七年级 · 度量几何学
（2021 春・临邑县期末）如图, 直线 $C B / / O A, \angle C=\angle O A B=100^{\circ}, E 、 F$ 在 $C B$ 上, 且满足 $\angle F O B$
$=\angle A O B, O E$ 平分 $\angle C O F$ (1) 求 $\angle E O B$ 的度数; (2) 若平行移动 $A B$, 那么 $\angle O B C: \angle O F C$ 的值是否随之发生变化? 若变化, 找出变化规律或求出变化范围; 若不变, 求出这个比值. (3) 在平行移动 $A B$ 的过程中, 是否存在某种情况, 使 $\angle O E C=\angle O B A$ ? 若存在, 求出其度数; 若不存在, 说明理由.

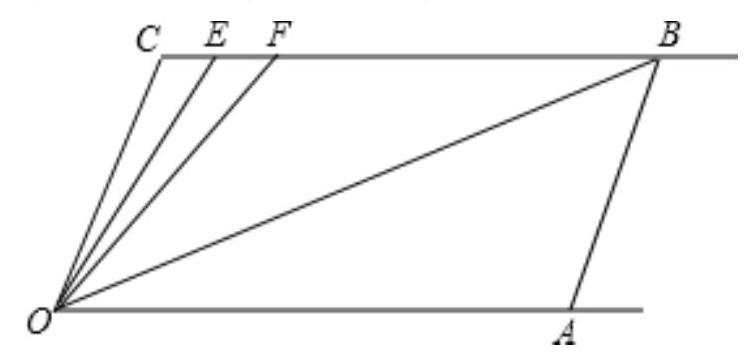
答案: 解: (1) $\because C B / / O A, \therefore \angle A O C=180^{\circ}-\angle C=180^{\circ}-100^{\circ}=80^{\circ}$,

$\because O E$ 平分 $\angle C O F, \quad \therefore \angle C O E=\angle E O F$,

$\because \angle F O B=\angle A O B, \quad \therefore \angle E O B=\angle E O F+\angle F O B=\frac{1}{2} \angle A O C=\frac{1}{2} \times 80^{\circ}=40^{\circ}$;

(2) $\because C B / / O A, \therefore \angle A O B=\angle O B C$,

$\because \angle F O B=\angle A O B, \quad \therefore \angle F O B=\angle O B C$,

$\therefore \angle O F C=\angle F O B+\angle O B C=2 \angle O B C$,

$\therefore \angle O B C: \angle O F C=1: 2$, 是定值;

(3) 在 $\triangle C O E$ 和 $\triangle A O B$ 中,

$\because \angle O E C=\angle O B A, \angle C=\angle O A B, \quad \therefore \angle C O E=\angle A O B$,

$\therefore O B 、 O E 、 O F$ 是 $\angle A O C$ 的四等分线,

$\therefore \angle C O E=\frac{1}{4} \angle A O C=\frac{1}{4} \times 80^{\circ}=20^{\circ}$,

$\therefore \angle O E C=180^{\circ}-\angle C-\angle C O E=180^{\circ}-100^{\circ}-20^{\circ}=60^{\circ}$,

故存在某种情况, 使 $\angle O E C=\angle O B A$, 此时 $\angle O E C=\angle O B A=60^{\circ}$.
解析: (1) 根据两直线平行, 同旁内角互补求出 $\angle A O C$, 然后求出 $\angle E O B=\frac{1}{2} \angle A O C$, 计算即可得解; (2) 根据两直线平行, 内错角相等可得 $\angle A O B=\angle O B C$, 再根据三角形的一个外角等于与它不相邻的两个内角的和可得 $\angle O F C=2 \angle O B C$, 从而得解; (3) 根据三角形的内角和定理求出 $\angle C O E=\angle A O B$, 从而得到 $O B 、 O E 、 O F$ 是 $\angle A O C$ 的四等分线, 再利用三角形的内角和定理列式计算即可得解.

【答案】解: (1) $\because C B / / O A, \therefore \angle A O C=180^{\circ}-\angle C=180^{\circ}-100^{\circ}=80^{\circ}$,

$\because O E$ 平分 $\angle C O F, \quad \therefore \angle C O E=\angle E O F$,

$\because \angle F O B=\angle A O B, \quad \therefore \angle E O B=\angle E O F+\angle F O B=\frac{1}{2} \angle A O C=\frac{1}{2} \times 80^{\circ}=40^{\circ}$;

(2) $\because C B / / O A, \therefore \angle A O B=\angle O B C$,

$\because \angle F O B=\angle A O B, \quad \therefore \angle F O B=\angle O B C$,

$\therefore \angle O F C=\angle F O B+\angle O B C=2 \angle O B C$,

$\therefore \angle O B C: \angle O F C=1: 2$, 是定值;

(3) 在 $\triangle C O E$ 和 $\triangle A O B$ 中,

$\because \angle O E C=\angle O B A, \angle C=\angle O A B, \quad \therefore \angle C O E=\angle A O B$,

$\therefore O B 、 O E 、 O F$ 是 $\angle A O C$ 的四等分线,

$\therefore \angle C O E=\frac{1}{4} \angle A O C=\frac{1}{4} \times 80^{\circ}=20^{\circ}$,

$\therefore \angle O E C=180^{\circ}-\angle C-\angle C O E=180^{\circ}-100^{\circ}-20^{\circ}=60^{\circ}$,

故存在某种情况, 使 $\angle O E C=\angle O B A$, 此时 $\angle O E C=\angle O B A=60^{\circ}$.

【点睛】本题考查了平行线的性质, 三角形的一个外角等于与它不相邻的两个内角的和的性质, 角平分线的定义, 熟记各性质并准确识图理清图中各角度之间的关系是解题的关键.